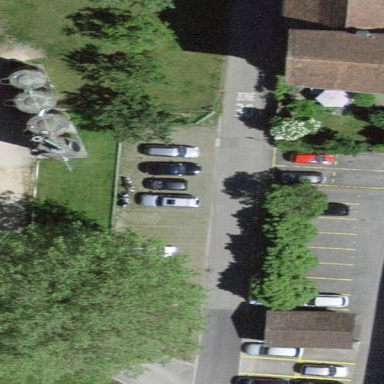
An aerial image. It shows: Street side parking area.